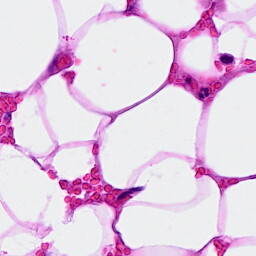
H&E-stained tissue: Breast